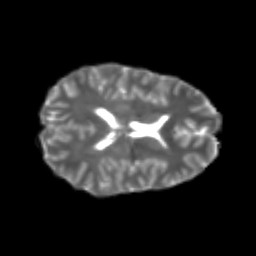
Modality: T2w
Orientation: axial
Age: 22
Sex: female
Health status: healthy
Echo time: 0.074 s